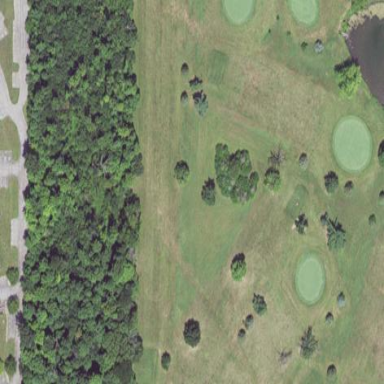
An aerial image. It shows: Well-maintained grassy area known as fairway on golf course.